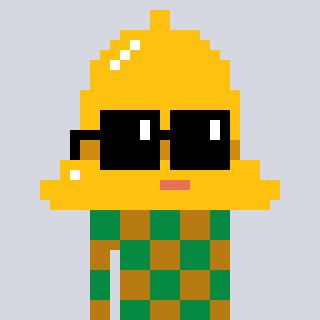
a pixel art character with square black sunglasses, a bell-shaped head and a gold-colored body on a cool background